Interaction volume radius: 10 \u00c5
Interaction volume height: 35 \u00c5
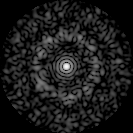
Disorder parameter: 0.8404